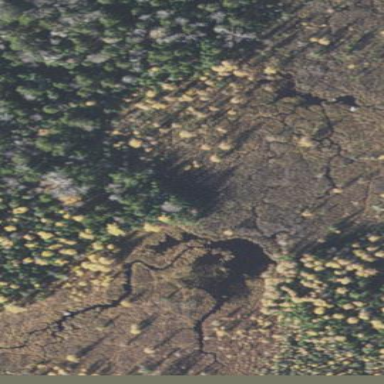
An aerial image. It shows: Patch of scrub vegetation.